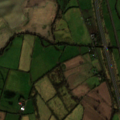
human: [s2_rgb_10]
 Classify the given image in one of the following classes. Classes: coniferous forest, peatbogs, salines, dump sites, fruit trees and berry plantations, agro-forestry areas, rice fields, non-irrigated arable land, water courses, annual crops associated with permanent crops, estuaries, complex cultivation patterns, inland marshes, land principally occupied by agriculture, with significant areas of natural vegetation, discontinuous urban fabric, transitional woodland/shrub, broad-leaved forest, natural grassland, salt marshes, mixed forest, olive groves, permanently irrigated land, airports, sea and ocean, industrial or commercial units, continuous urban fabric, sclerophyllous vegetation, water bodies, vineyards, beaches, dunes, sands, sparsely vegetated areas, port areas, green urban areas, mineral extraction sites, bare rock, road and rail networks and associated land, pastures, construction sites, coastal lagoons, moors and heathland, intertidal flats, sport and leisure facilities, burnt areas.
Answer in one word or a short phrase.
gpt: road and rail networks and associated land, non-irrigated arable land, pastures